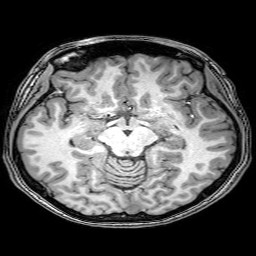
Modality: T1w
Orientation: coronal
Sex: female
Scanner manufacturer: philips
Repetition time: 0.008155 s
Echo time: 0.00376 s